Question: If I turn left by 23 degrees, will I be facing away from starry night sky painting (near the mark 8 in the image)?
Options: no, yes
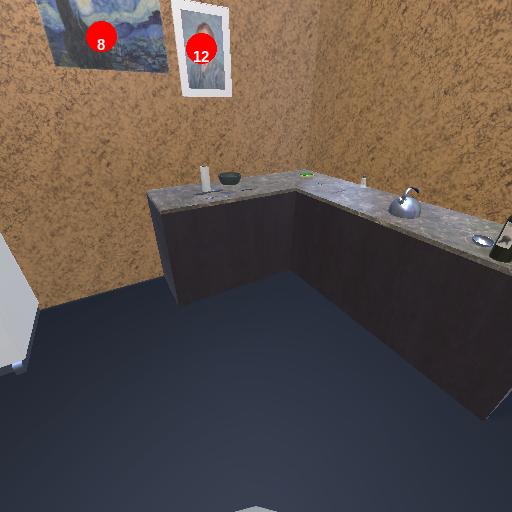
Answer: no